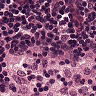
Metastatic tissue present: no